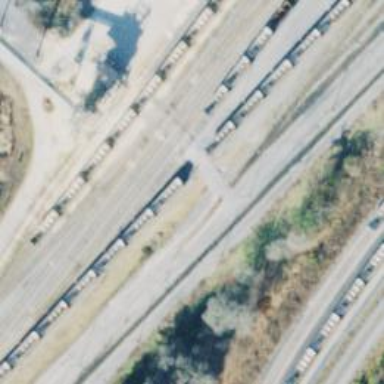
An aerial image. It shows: Railway spur service.